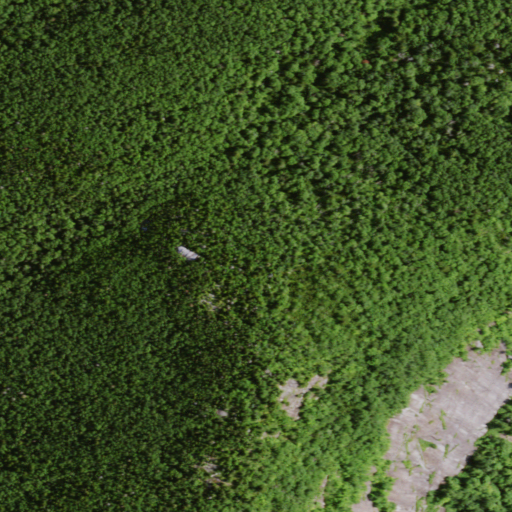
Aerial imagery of mountain in New York named MacDonough Mountain containing evergreen forest, deciduous forest, and mixed forest